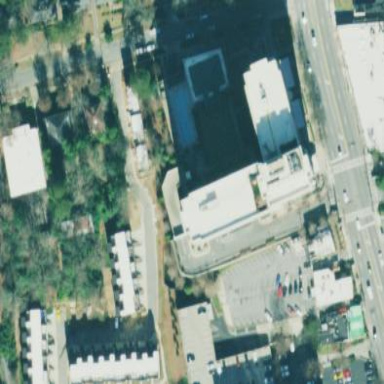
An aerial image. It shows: Retail building.